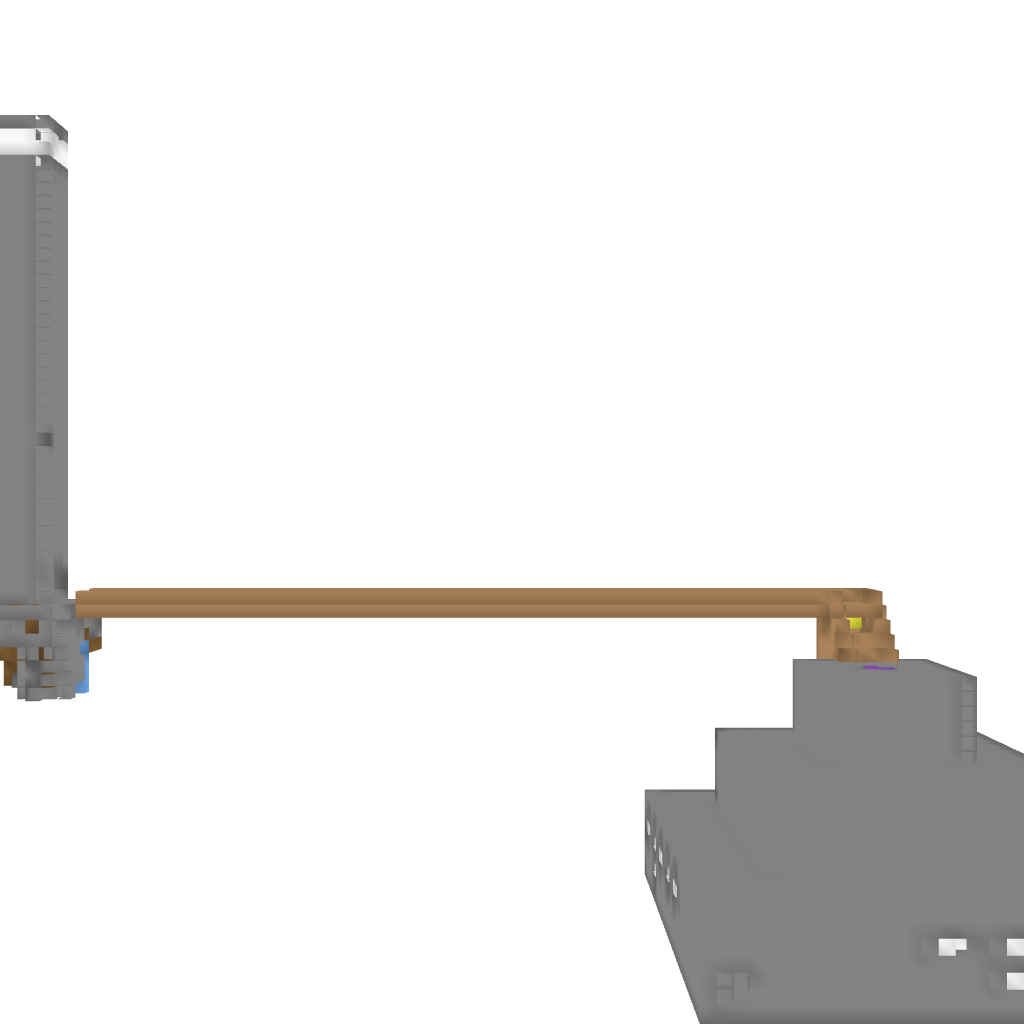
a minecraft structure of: Castle 1 bad low quality